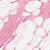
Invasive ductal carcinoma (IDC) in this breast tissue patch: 0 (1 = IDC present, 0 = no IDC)